I will show an image sequence of human cooking. I have annotated the images with numbered circles. Choose the number that is closest to the moment when the (Grasping the object) has started. You are a five-time world champion in this game. Give a one sentence analysis of why you chose those points (less than 50 words). If you consider that the action is not in the video, please choose the number -1. Provide your answer at the end in a json file of this format: {"points": []}
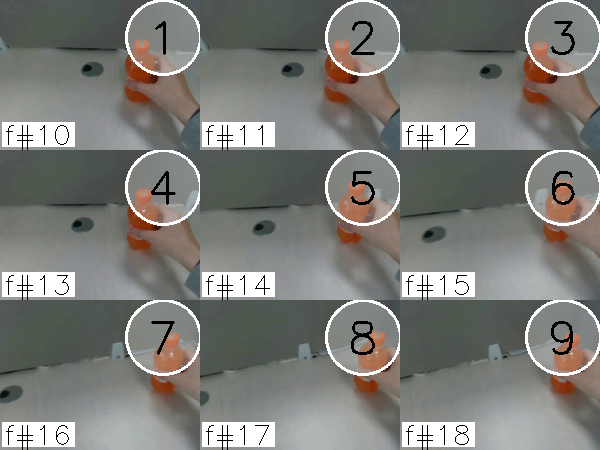
Frame 2 shows the clearest moment of hand-object contact.
{"points": [2]}